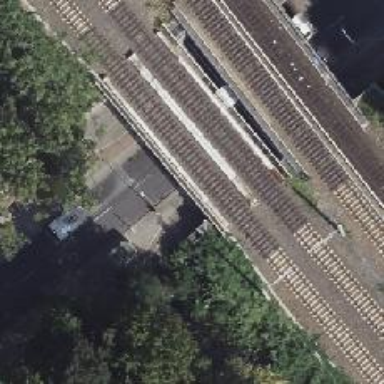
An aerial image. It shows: Platform at public transport location with shelter.